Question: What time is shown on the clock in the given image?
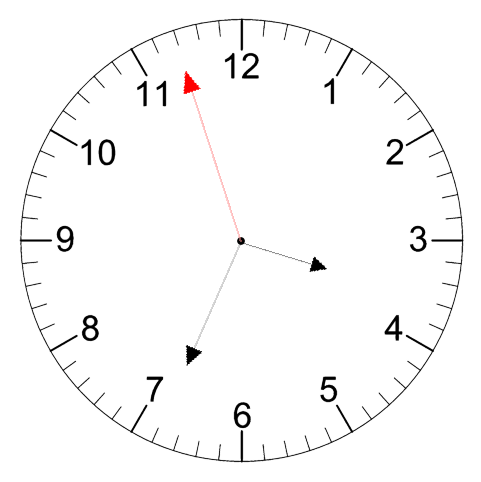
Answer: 03:33:57